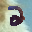
Label: 2